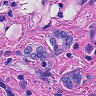
Metastatic tissue present: yes